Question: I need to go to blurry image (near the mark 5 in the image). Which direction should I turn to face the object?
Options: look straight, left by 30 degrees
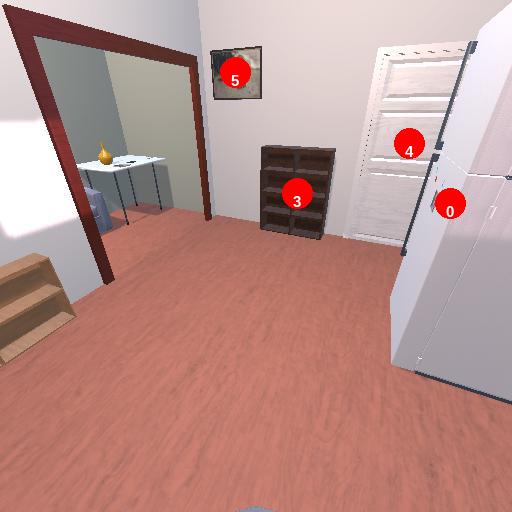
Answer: look straight